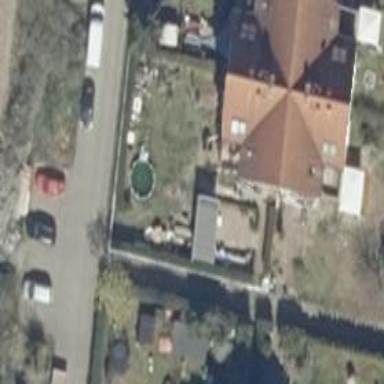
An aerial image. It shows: Residential building with gabled roof.